Question: <URL>http://www.biletix.com/search/TURKIYE/en#!city_sb:Istanbul,date_sb:today
i want to get element from this link. But output console shows javascript not found, please enable it and then closes.
I will migrate this project to android. Jsoup is good to migrate but what about selenium?
<URL>
Here he couldnot migrate to studio. And is there anyway to get this page? I want to take element with id 'all_result'
[]
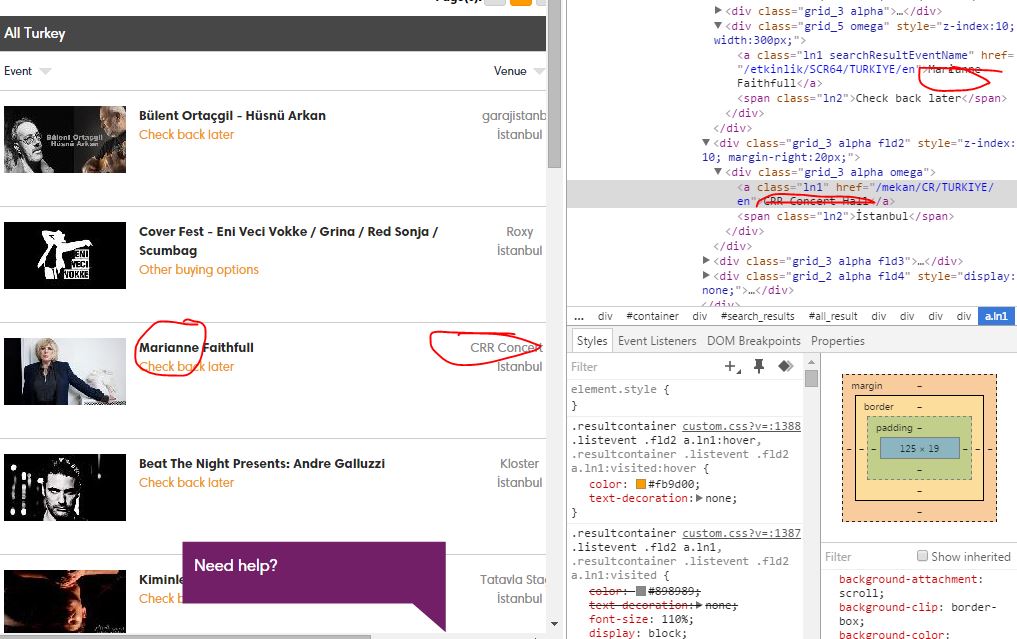
Answer: I inspected the page you are trying to scrape, found out that the information you desire is retrieved with 'JavaScript' in the form of 'JSON'. So I went ahead and discovered a url you can use to retrieve that 'JSON' data: <URL>
You might wanna consider using getting contents of this url to work with!